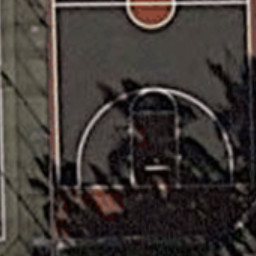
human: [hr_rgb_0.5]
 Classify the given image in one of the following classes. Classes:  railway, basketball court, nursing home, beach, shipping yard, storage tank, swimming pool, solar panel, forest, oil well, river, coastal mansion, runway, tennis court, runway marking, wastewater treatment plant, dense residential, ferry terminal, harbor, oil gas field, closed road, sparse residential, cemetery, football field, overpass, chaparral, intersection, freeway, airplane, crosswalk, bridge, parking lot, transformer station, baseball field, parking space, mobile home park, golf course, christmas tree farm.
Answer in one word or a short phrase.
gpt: basketball court